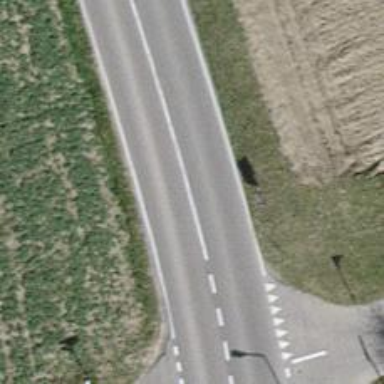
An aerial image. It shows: Asphalt road classified as tertiary.